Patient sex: M
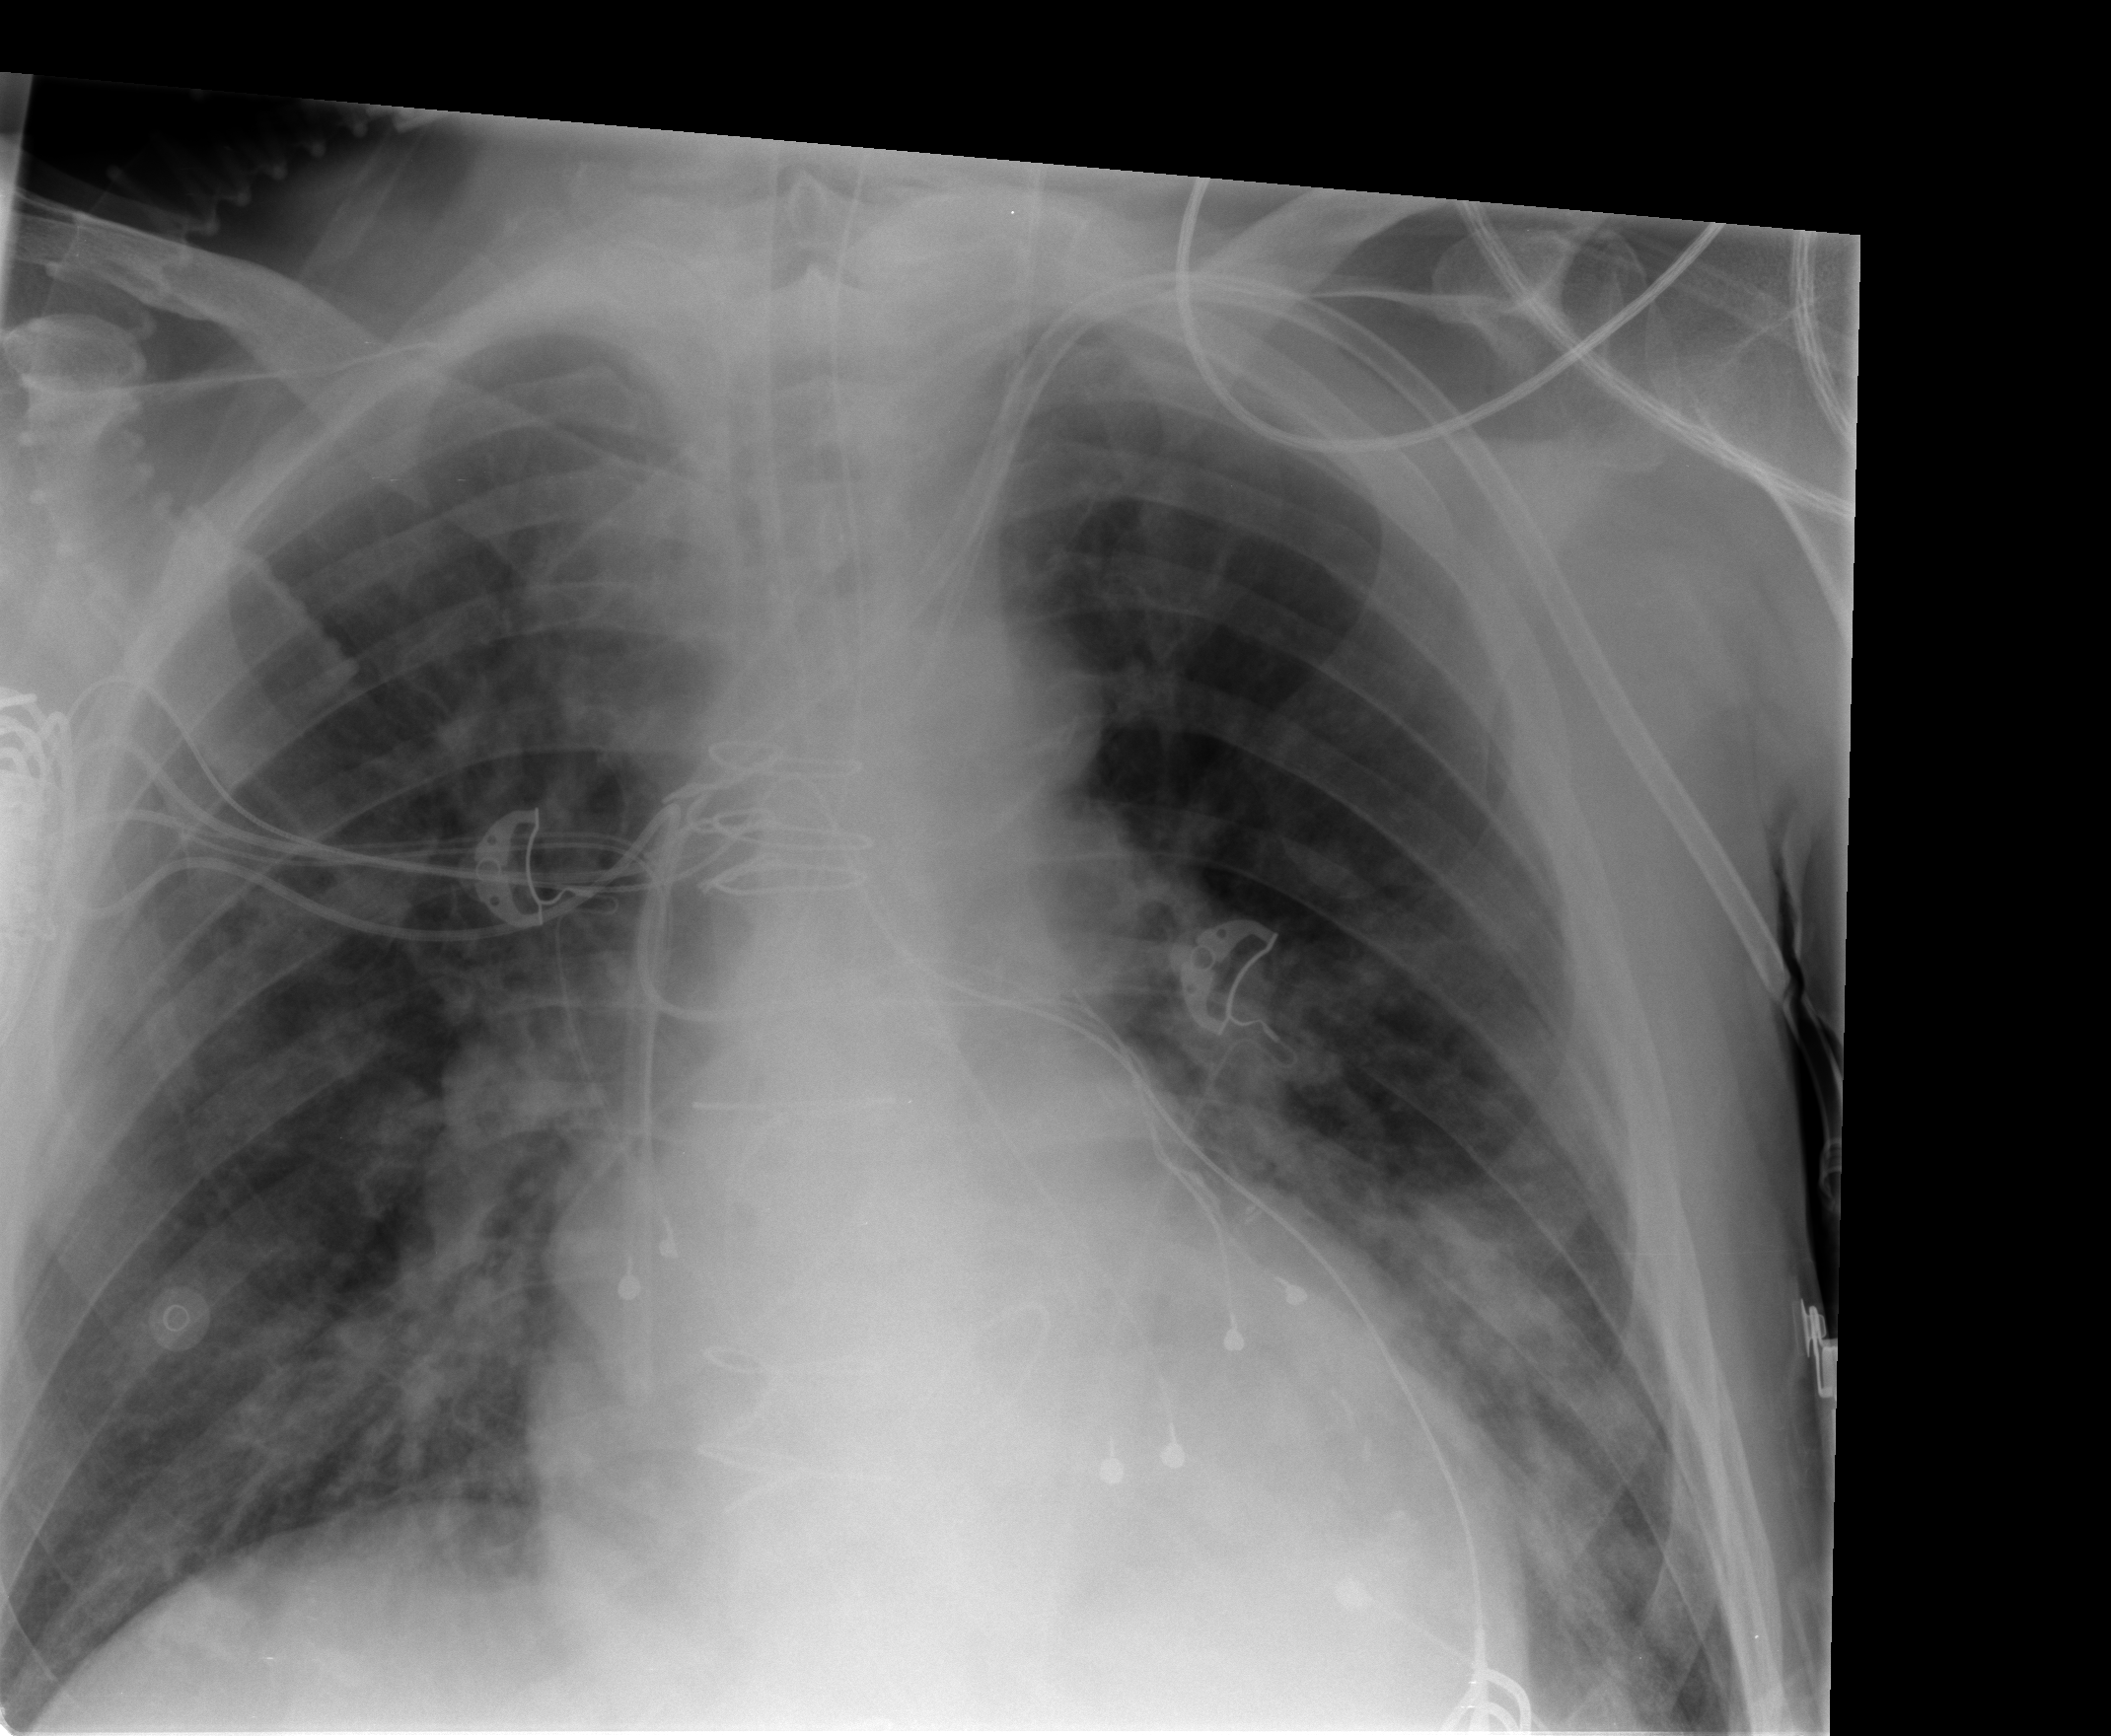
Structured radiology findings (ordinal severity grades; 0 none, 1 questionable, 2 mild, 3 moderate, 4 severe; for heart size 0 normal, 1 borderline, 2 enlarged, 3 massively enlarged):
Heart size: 2
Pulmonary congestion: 3
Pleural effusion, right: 2
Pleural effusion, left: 3
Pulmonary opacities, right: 2
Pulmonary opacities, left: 2
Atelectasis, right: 2
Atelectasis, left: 2